Aerial crown-view tile of a tropical tree (Barro Colorado Island, Panama), acquired 20250715:
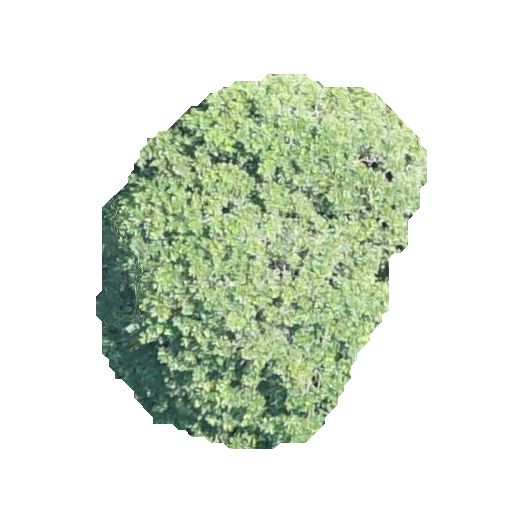
Species: Simarouba amara
GBIF accepted scientific name: Simarouba amara
Crown area: 134.162 m²